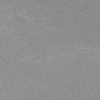
Atmospheric dust classification: dusty